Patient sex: M
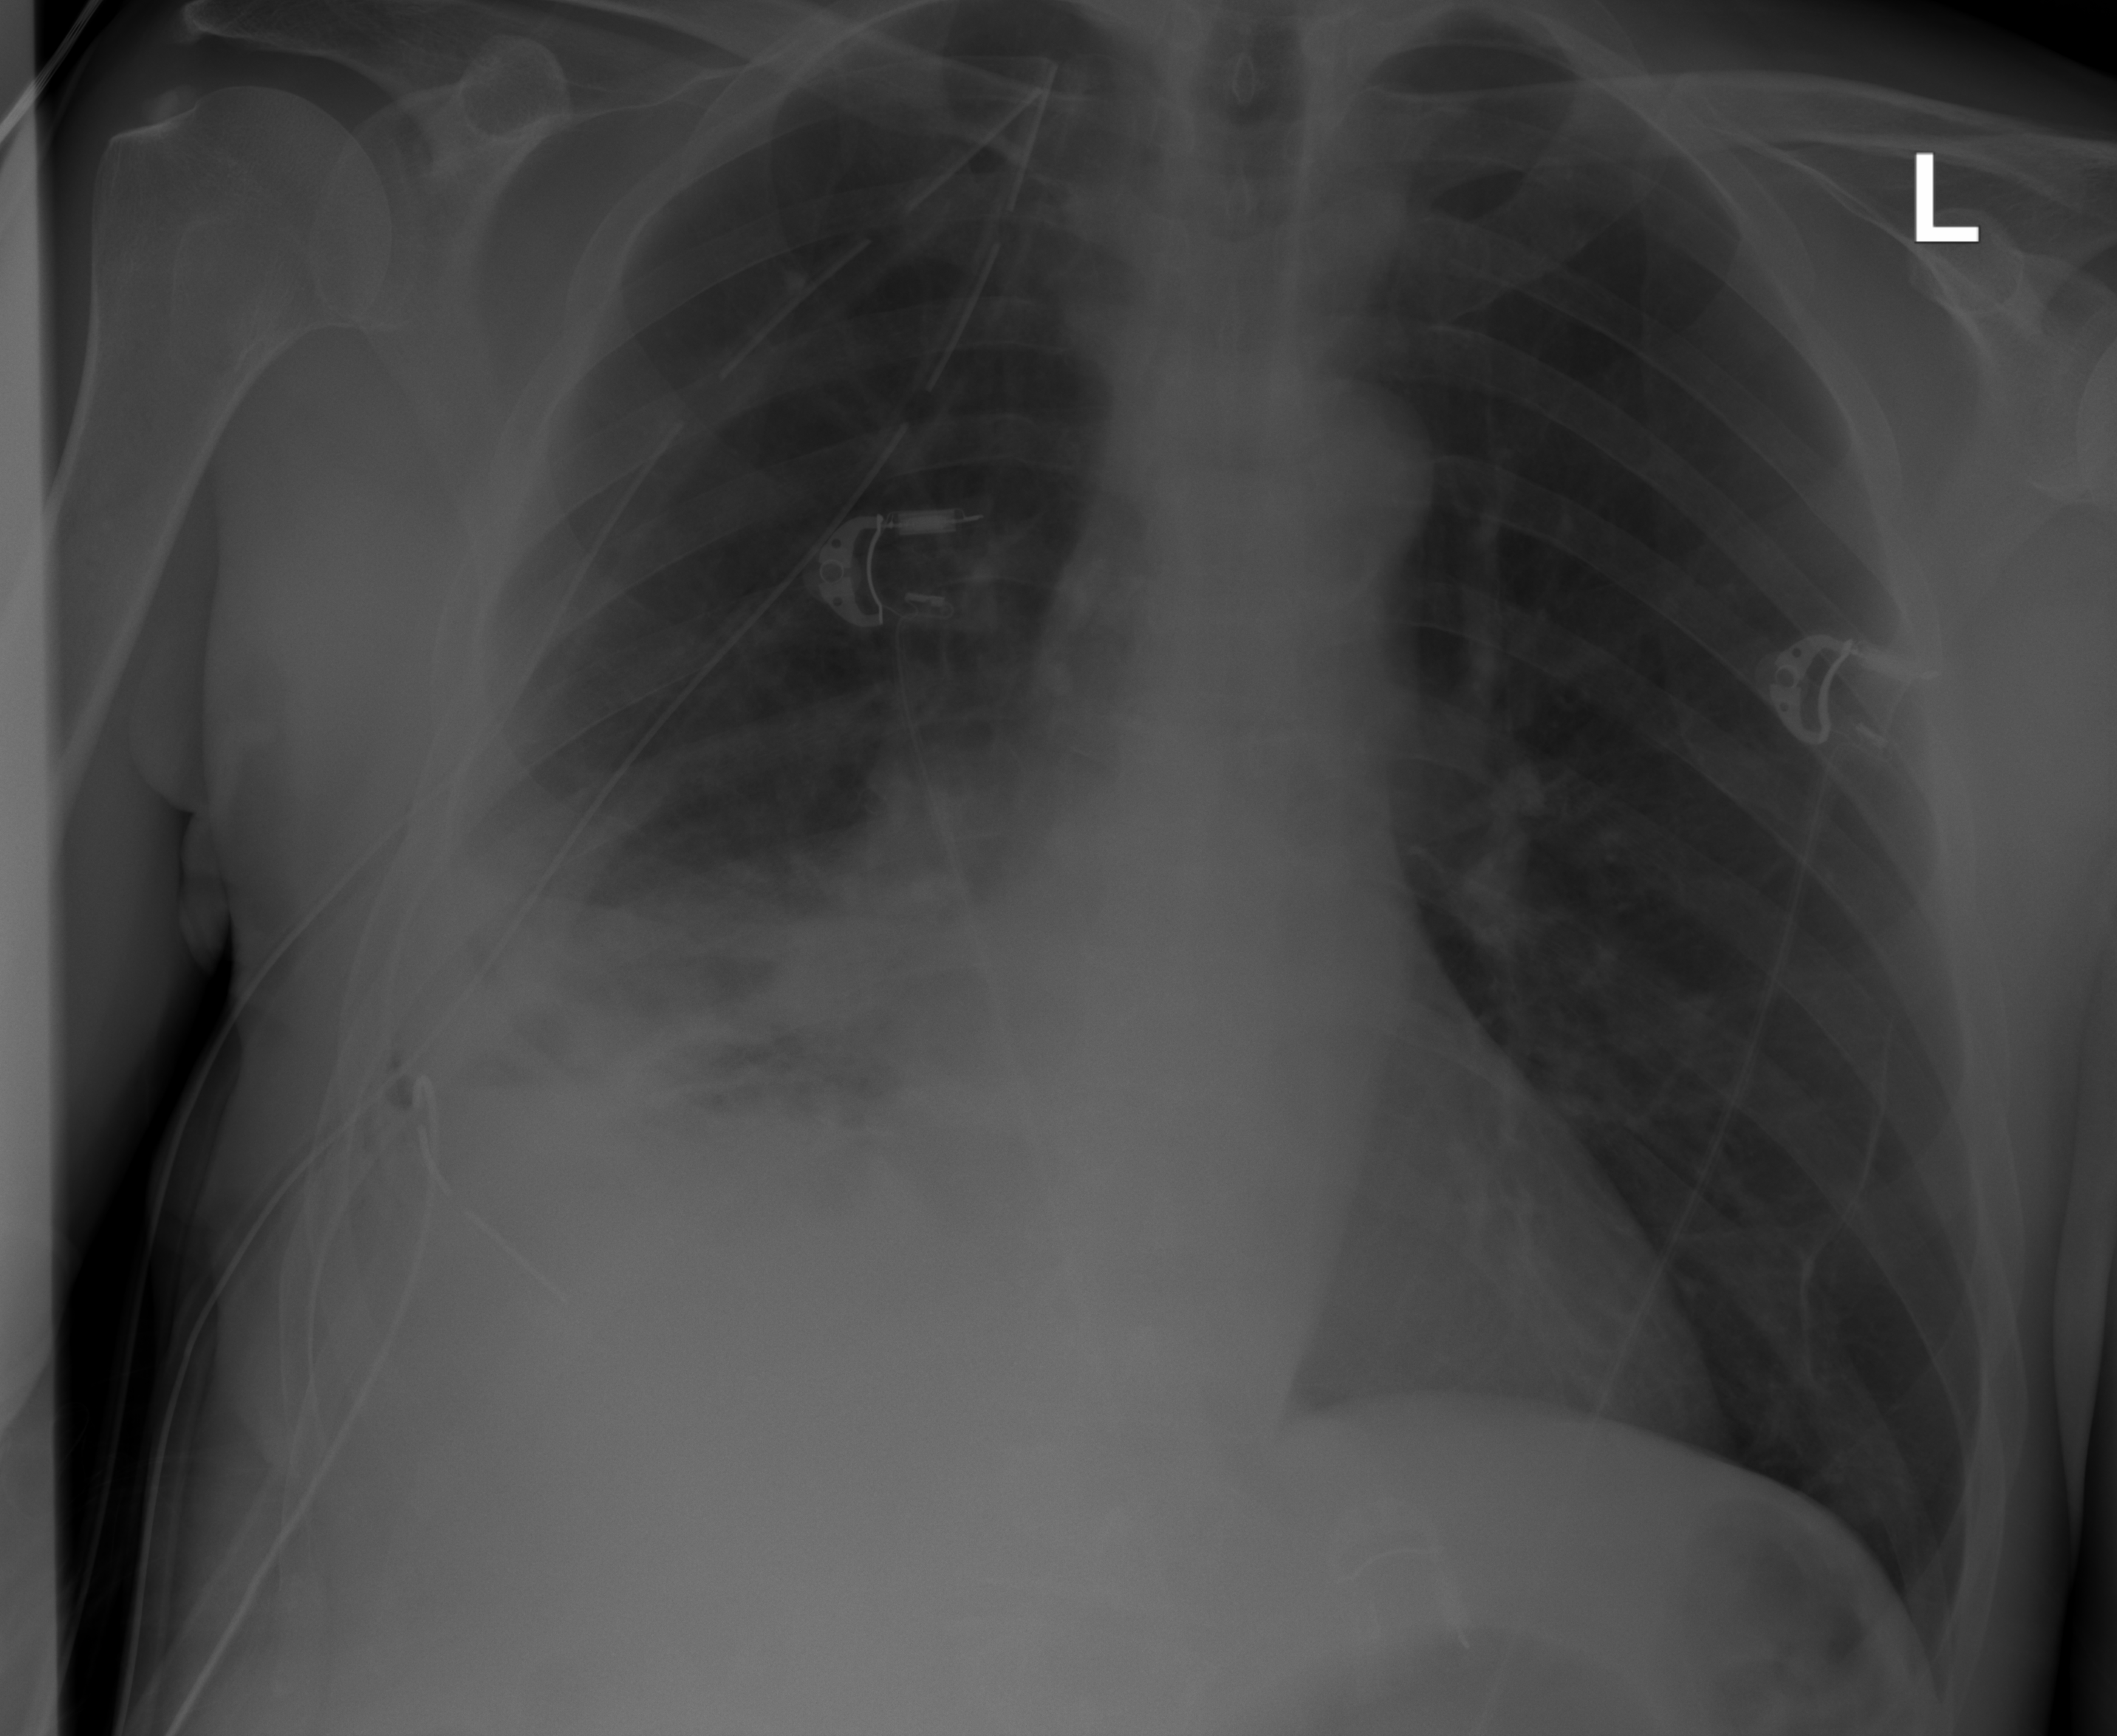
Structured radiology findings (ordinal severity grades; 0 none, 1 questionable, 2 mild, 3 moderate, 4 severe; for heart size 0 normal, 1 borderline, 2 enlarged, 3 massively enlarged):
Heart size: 1
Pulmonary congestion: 0
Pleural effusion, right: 2
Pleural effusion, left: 0
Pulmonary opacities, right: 0
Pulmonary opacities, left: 0
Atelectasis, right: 3
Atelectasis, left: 0